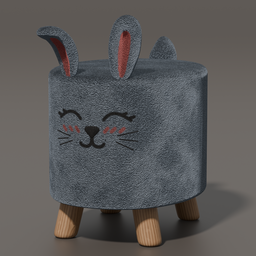
Label: furniture